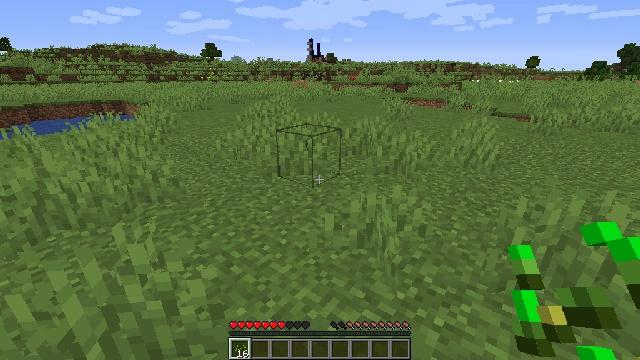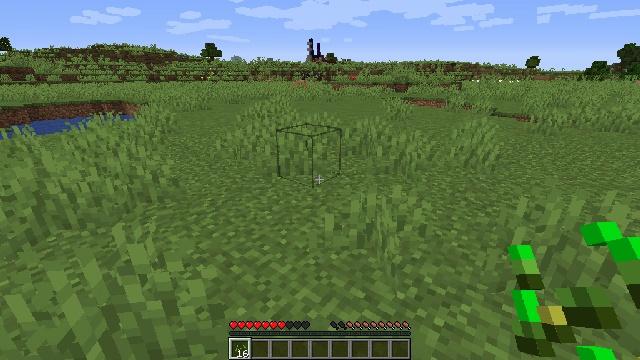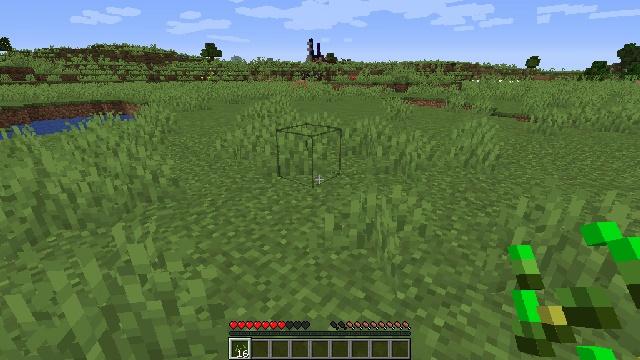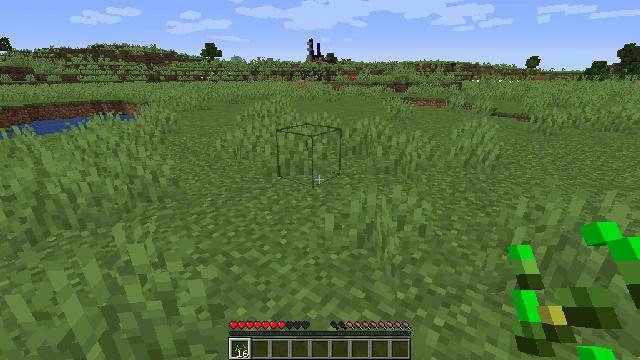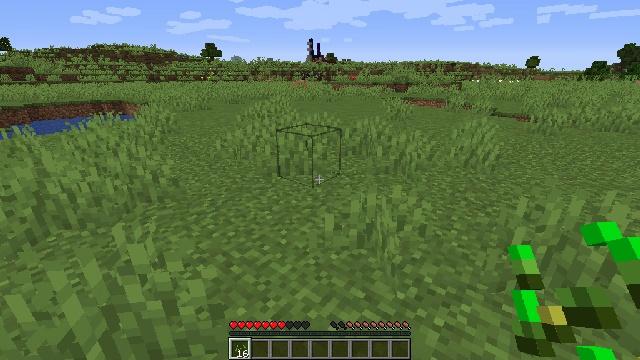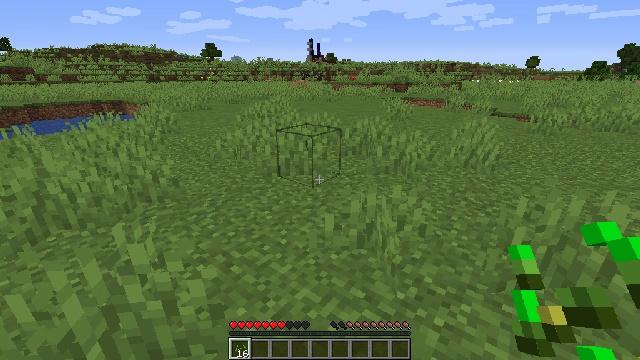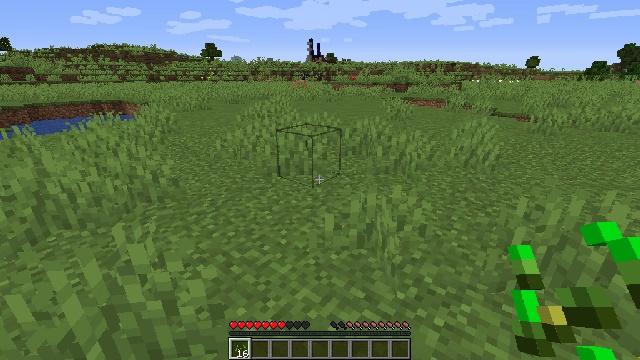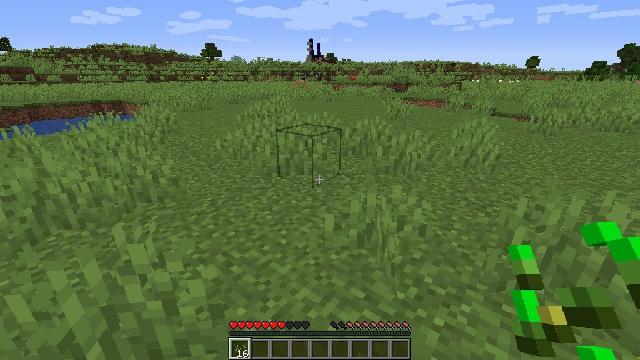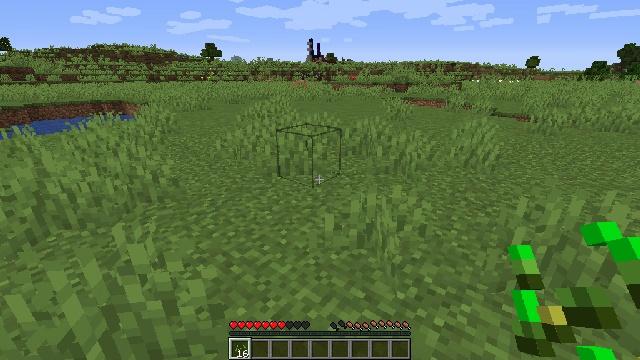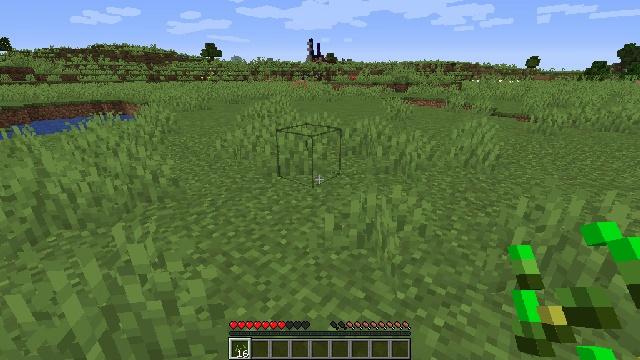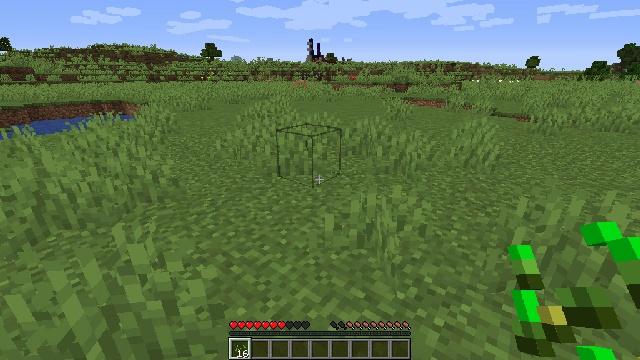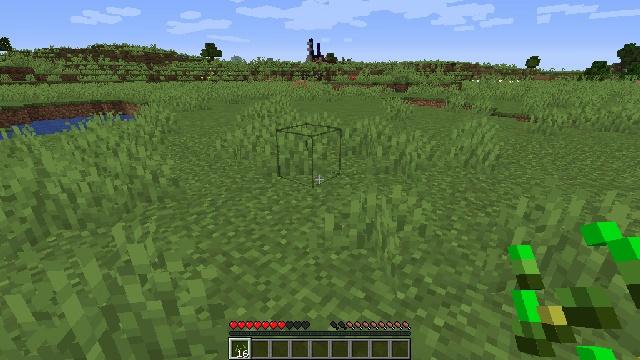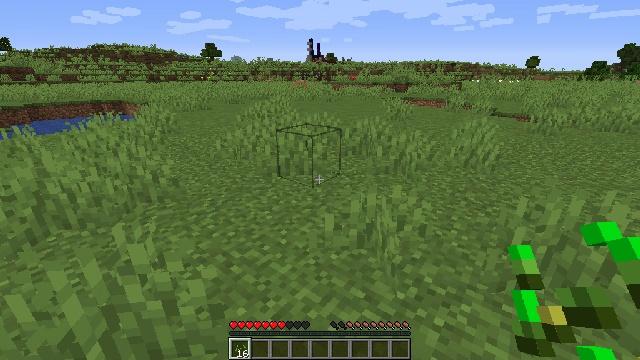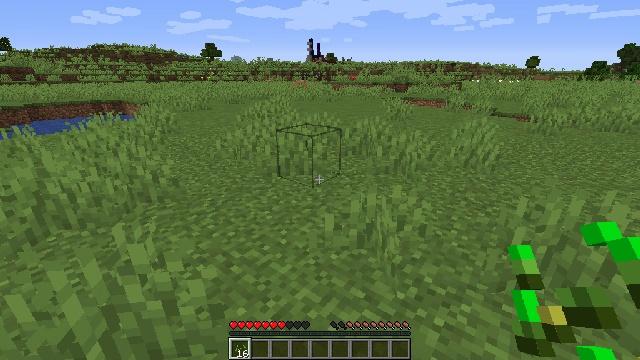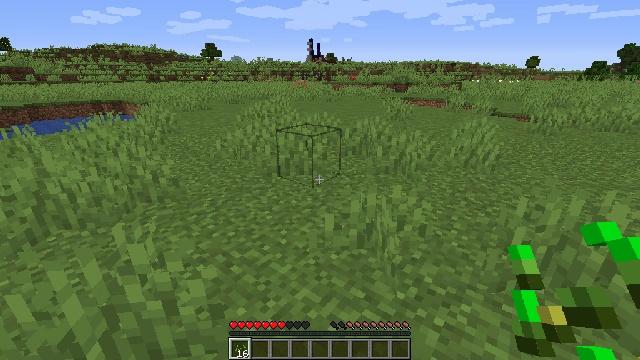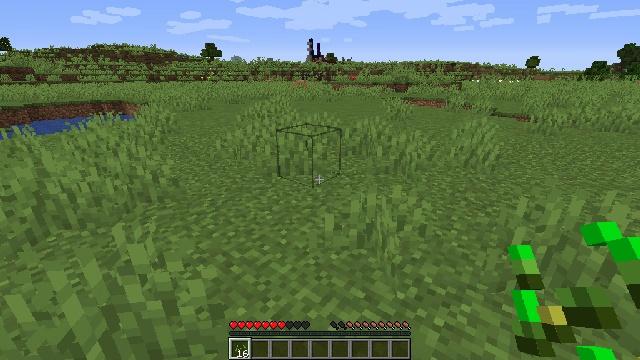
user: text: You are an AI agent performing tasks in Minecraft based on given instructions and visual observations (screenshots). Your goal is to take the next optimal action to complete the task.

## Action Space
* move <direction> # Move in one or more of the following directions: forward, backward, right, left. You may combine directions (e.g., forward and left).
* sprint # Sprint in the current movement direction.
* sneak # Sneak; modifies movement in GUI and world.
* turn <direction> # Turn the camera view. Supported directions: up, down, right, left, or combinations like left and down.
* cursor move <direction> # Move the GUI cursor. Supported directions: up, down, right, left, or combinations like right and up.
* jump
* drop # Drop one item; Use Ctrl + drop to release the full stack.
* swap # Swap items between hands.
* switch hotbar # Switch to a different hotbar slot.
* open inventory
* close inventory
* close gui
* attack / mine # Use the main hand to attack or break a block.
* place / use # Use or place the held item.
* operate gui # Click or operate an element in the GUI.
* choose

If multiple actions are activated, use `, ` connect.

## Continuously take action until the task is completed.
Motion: motion action
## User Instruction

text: Dig up the grass block for dirt.
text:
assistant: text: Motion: no_op
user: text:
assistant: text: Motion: no_op
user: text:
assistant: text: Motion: no_op
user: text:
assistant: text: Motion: no_op
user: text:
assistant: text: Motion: no_op
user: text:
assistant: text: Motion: no_op
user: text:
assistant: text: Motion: no_op
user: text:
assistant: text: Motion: no_op
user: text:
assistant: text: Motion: no_op
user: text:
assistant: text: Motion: no_op
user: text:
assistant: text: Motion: no_op
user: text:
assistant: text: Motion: no_op
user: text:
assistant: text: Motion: no_op
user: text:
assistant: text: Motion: no_op
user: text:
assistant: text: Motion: no_op
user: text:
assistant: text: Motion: no_op
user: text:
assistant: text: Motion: no_op
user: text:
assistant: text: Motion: no_op
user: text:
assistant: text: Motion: no_op
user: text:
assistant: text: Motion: no_op
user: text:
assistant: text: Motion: no_op
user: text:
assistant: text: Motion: no_op
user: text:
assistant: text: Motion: no_op
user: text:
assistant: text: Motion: no_op
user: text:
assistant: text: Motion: no_op
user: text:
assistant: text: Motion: no_op
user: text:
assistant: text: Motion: no_op
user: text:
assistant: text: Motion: no_op
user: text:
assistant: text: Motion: no_op
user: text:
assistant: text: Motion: no_op